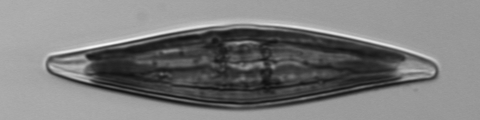
Label: Pleurosigma